Question: I want a div to fill all height on my site.
I am using bootstrap. How can i do?

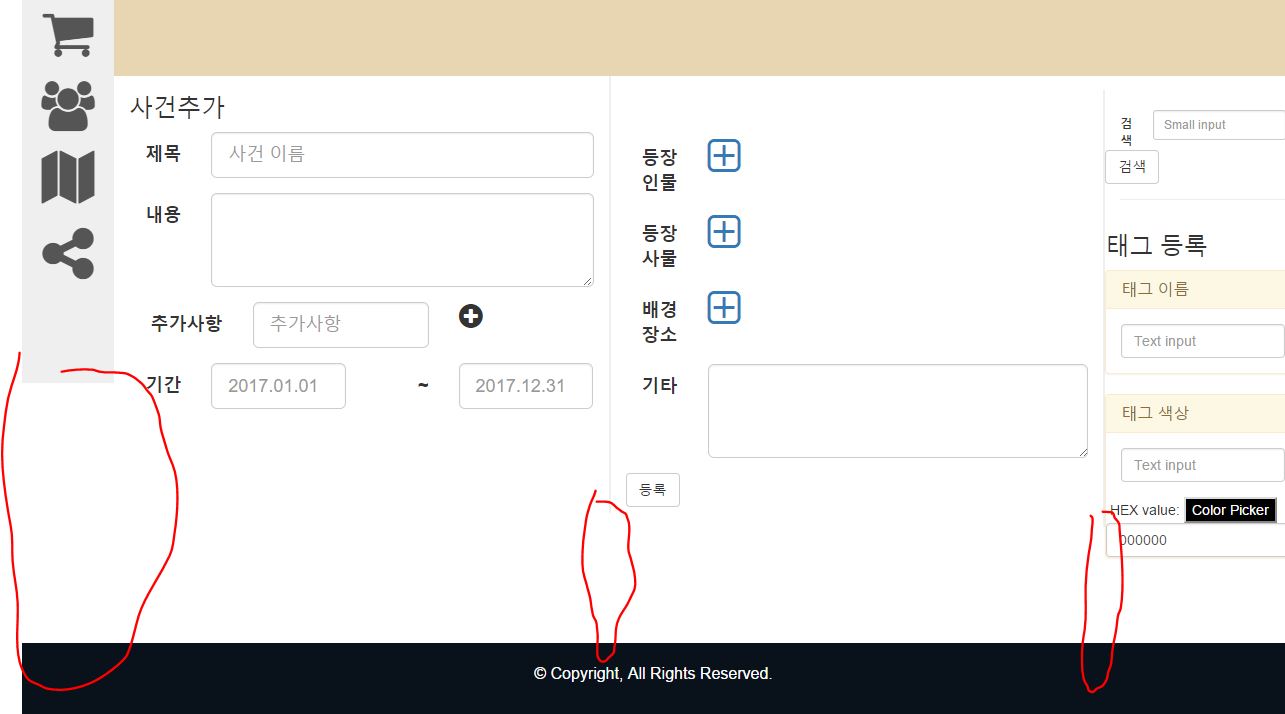
Answer: Put this class to your div.
'''
.yourclassname{height: 100vh;}
'''